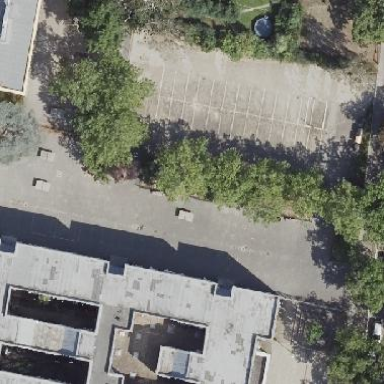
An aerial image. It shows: Parking area with surface.